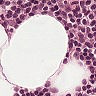
Metastatic tissue present: no